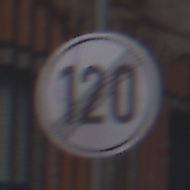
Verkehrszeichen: EndeGeschwindigkeit120
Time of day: MorningAfternoon
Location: Outdoor (Urban)
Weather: Overcast
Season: NotSpecified
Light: Natural